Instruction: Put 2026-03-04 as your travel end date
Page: home
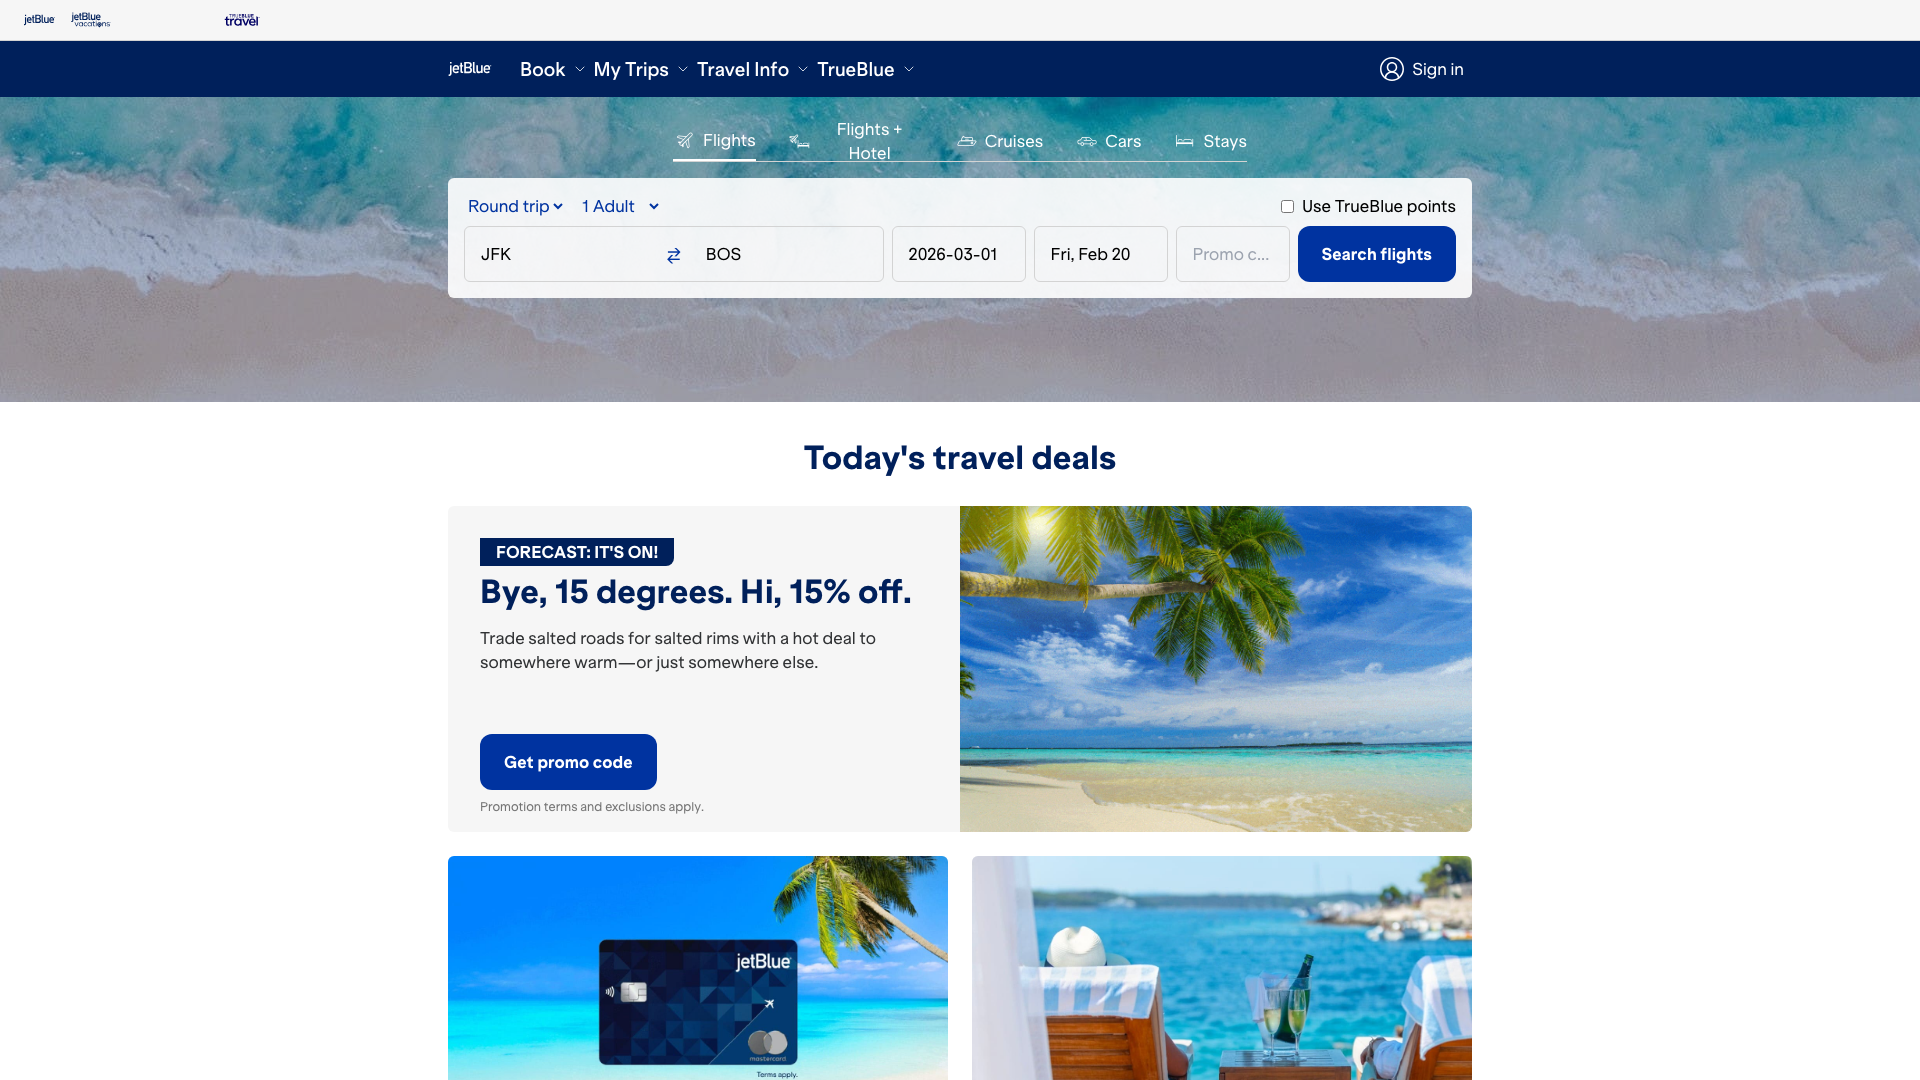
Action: type